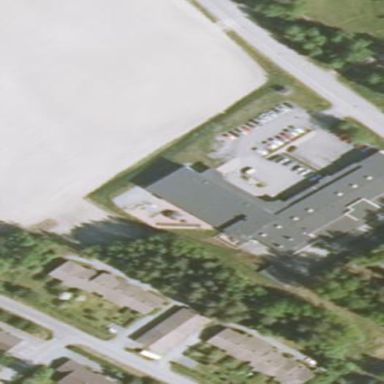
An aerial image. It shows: Industrial building.